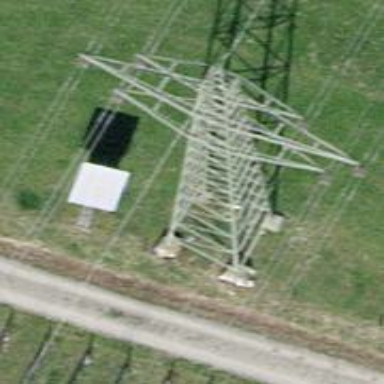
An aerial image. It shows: Power tower.